Question:
Is there an easy way to remove the stupid image shadow from a uibarbuttonitem ?
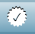
Answer: Looks like the only way is to put an UIButton within an UIBarButton. So there is no way to directly remove the shadow from an uibarbutton image.